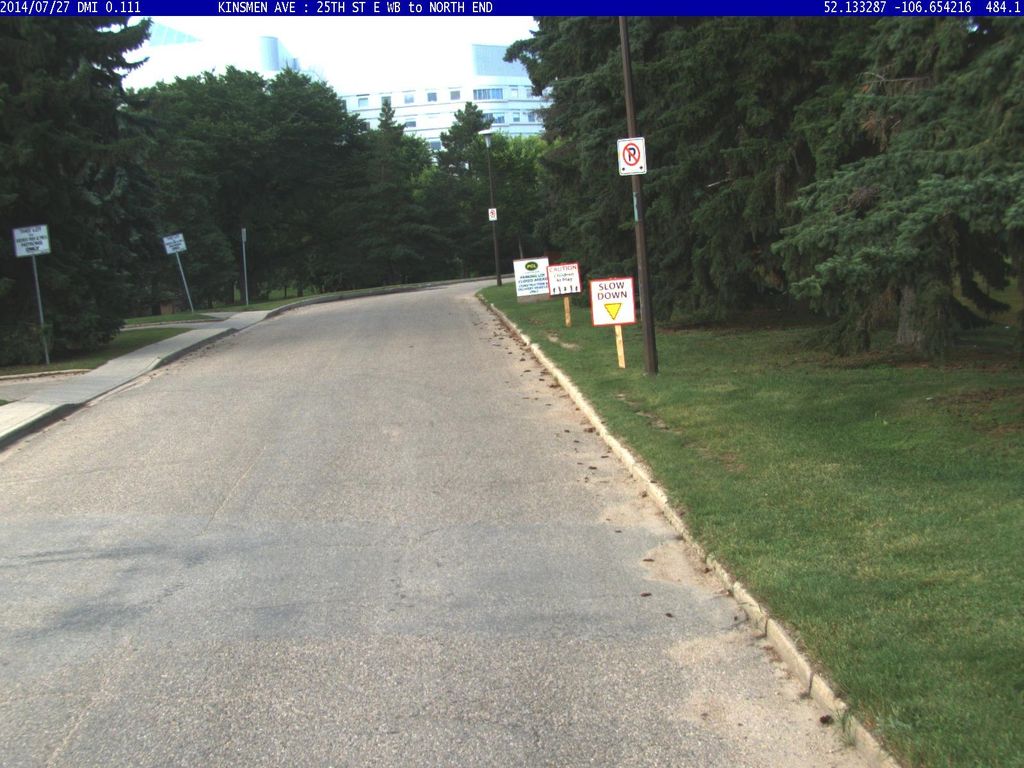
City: saskatoon